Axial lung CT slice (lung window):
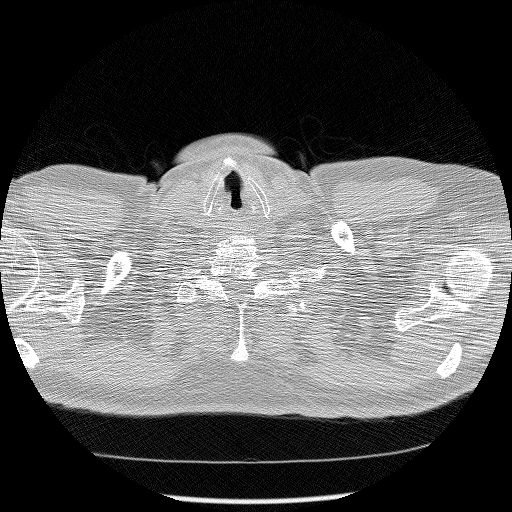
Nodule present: no